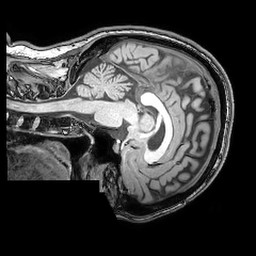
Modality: T1w
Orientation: sagittal
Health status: ill
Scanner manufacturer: philips
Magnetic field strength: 3 T
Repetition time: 0.007 s
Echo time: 0.0035 s